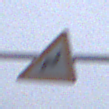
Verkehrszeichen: DoppelkurveRechts
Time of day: Midday
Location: Outdoor (Urban)
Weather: Overcast
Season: NotSpecified
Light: Natural